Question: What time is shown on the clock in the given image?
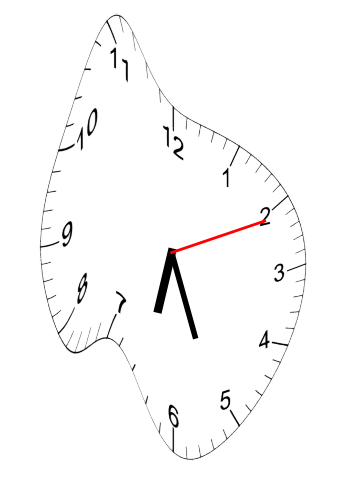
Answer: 06:26:11